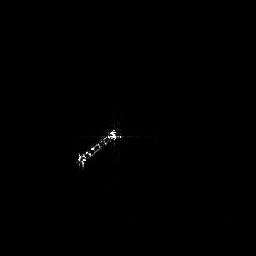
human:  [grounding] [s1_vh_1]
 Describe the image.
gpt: In the satellite image, there is  <ref>1 large ship </ref> <box>[[27, 46, 47, 66, 0]]</box> located at center.